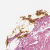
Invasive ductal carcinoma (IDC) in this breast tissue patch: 0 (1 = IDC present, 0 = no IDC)